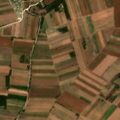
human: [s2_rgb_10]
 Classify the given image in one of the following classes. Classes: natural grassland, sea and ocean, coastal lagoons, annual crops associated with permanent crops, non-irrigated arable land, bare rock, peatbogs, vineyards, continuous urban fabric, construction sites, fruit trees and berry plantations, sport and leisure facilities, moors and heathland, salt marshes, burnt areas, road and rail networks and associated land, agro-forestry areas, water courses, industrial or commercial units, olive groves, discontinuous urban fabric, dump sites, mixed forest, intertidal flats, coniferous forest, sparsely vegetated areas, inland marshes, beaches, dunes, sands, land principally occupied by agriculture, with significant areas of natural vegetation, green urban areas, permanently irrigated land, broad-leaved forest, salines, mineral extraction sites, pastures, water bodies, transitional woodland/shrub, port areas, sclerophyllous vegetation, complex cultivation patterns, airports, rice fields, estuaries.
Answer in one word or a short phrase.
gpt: non-irrigated arable land, land principally occupied by agriculture, with significant areas of natural vegetation